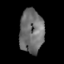
Tissue: skin
Cell type: Epithelial cells
Senescence score: 0.7026
Nuclear area (px): 1035
Mean DAPI intensity: 111.613